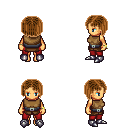
a pixel art fantasy rpg character, female body template, human, tanned skin, leather chest armor, red pants, brown pageboy hairstyle, bracelets, metal boots, four views (front, back, left, right), 2x2 character sprite sheet, small pixel art, hard edges, no anti-aliasing